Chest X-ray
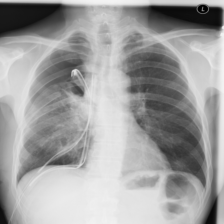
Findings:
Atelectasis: negative
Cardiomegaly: negative
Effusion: negative
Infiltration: negative
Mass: negative
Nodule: negative
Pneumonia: negative
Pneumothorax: negative
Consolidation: negative
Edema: negative
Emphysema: negative
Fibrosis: negative
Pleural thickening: negative
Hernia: negative